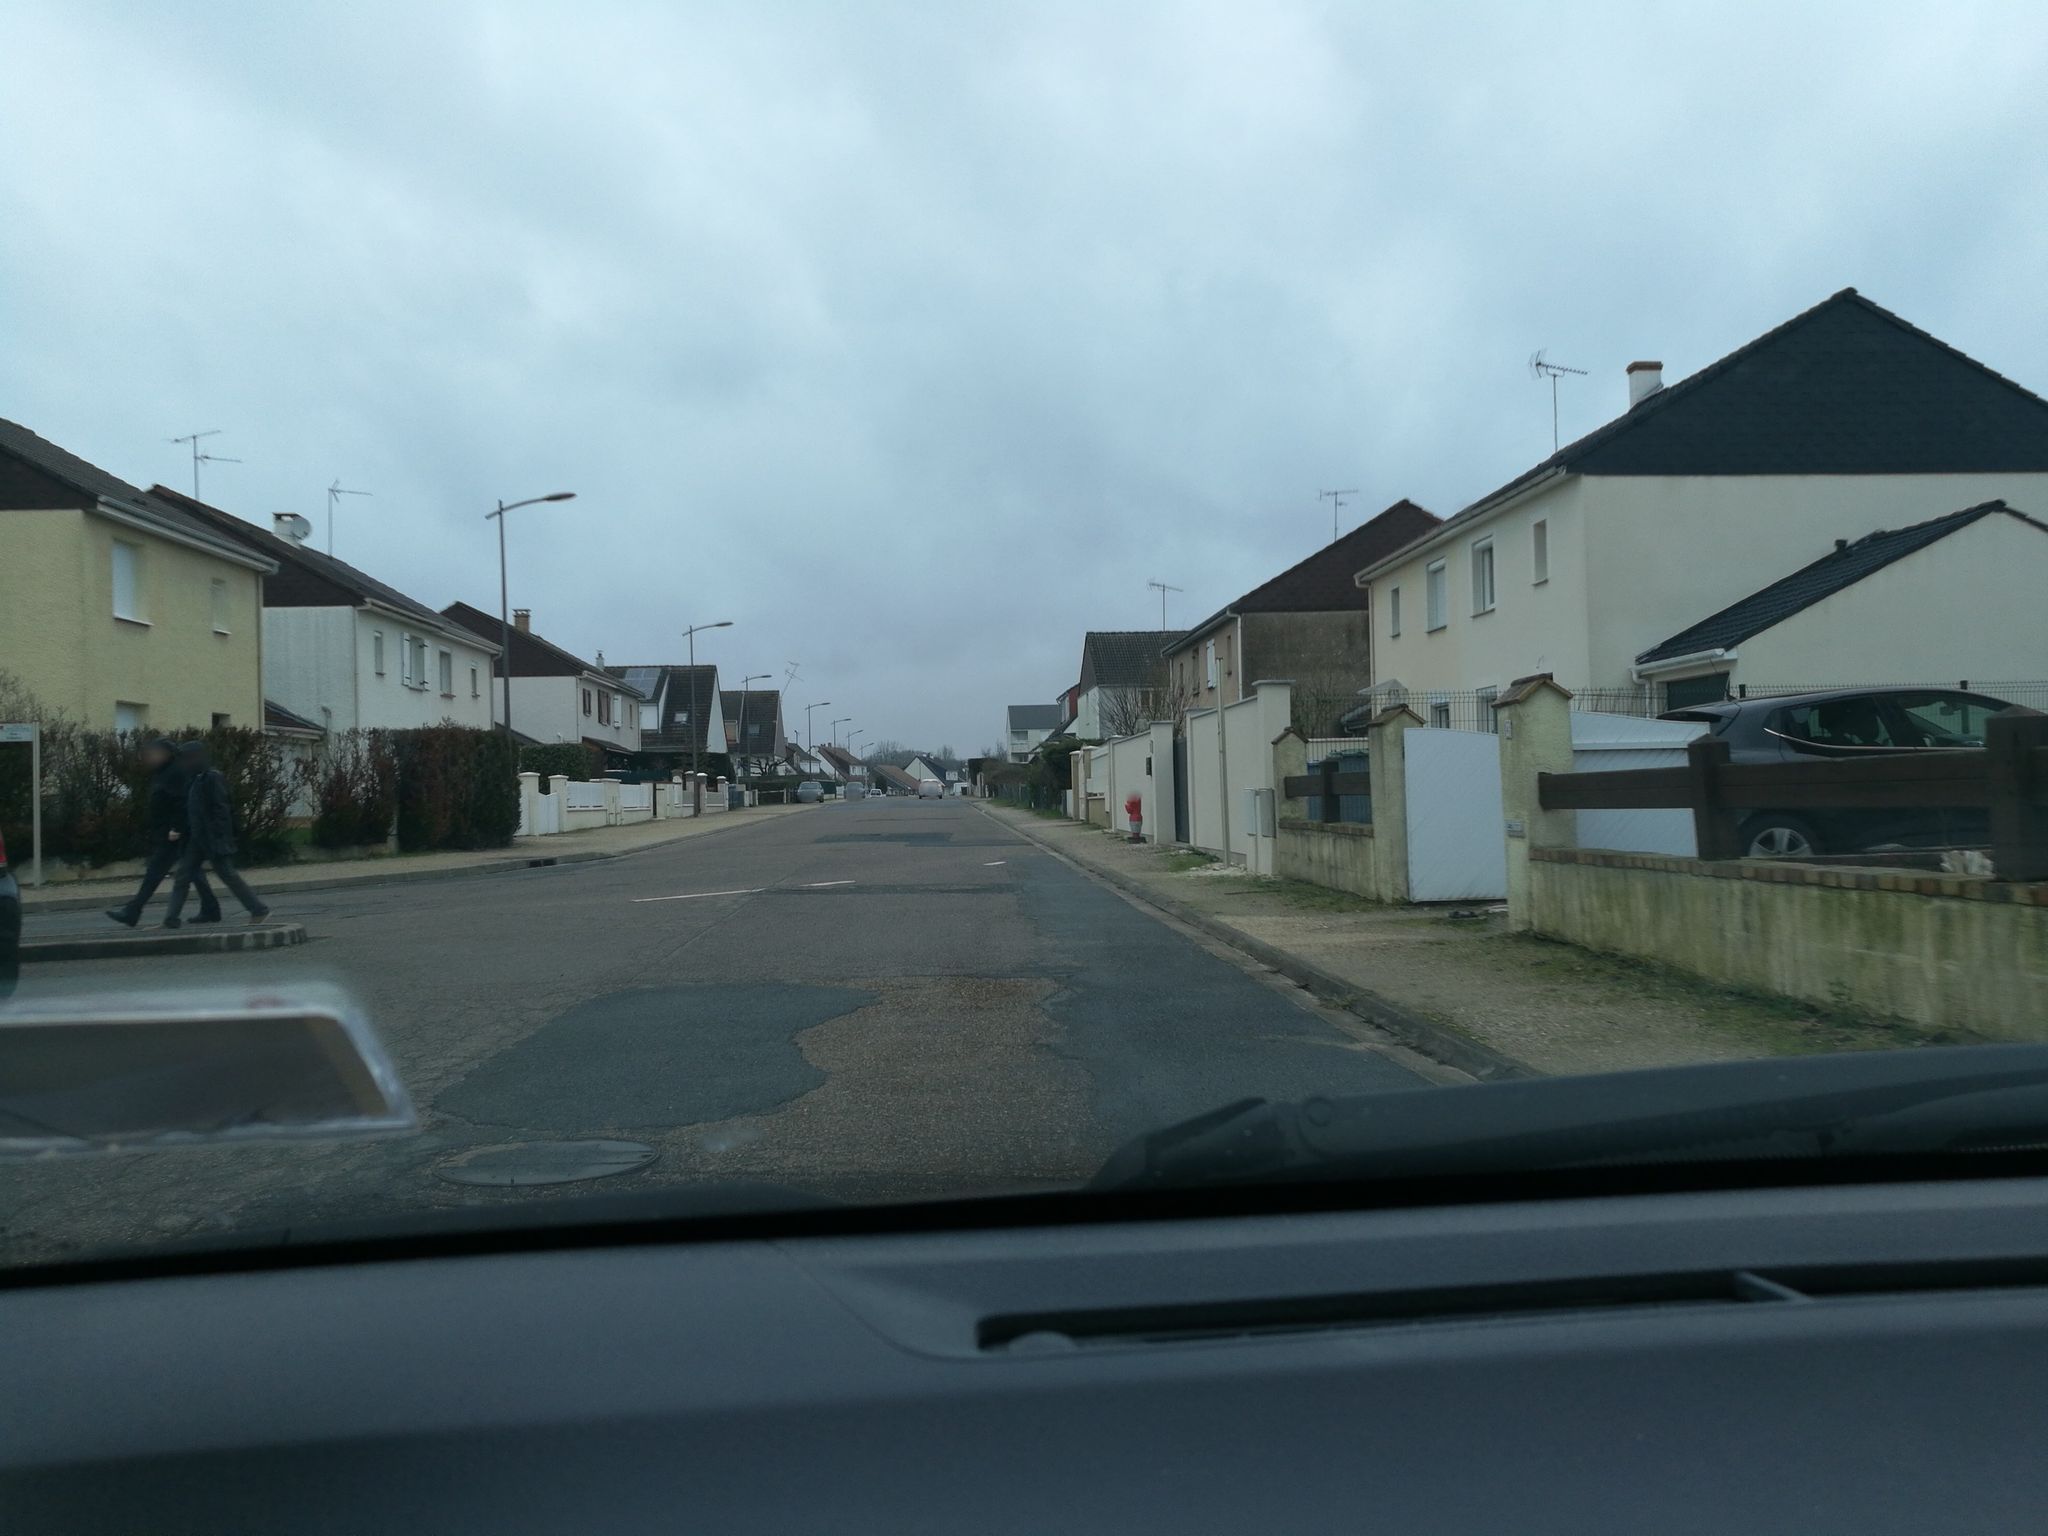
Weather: snowy
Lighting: day
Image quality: good
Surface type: driving surface
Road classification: residential, footway, path
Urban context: urban centre
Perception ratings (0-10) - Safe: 7.7, Lively: 4.61, Beautiful: 4.7, Boring: 2.31, Depressing: 5.49, Wealthy: 1.75